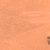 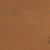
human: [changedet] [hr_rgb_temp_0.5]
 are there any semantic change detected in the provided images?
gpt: Everything remains the same.